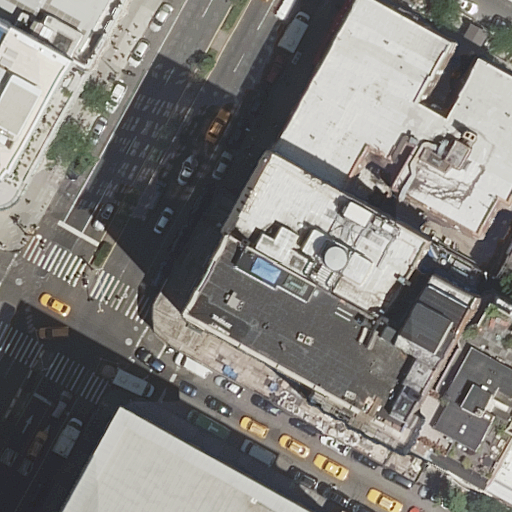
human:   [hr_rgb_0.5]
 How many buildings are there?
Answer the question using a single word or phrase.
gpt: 9

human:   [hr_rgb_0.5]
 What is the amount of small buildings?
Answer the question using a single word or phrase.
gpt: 3

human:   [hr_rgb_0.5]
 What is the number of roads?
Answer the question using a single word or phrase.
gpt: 8

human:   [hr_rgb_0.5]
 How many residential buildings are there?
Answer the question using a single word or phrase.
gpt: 9

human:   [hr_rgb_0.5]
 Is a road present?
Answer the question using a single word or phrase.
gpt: yes

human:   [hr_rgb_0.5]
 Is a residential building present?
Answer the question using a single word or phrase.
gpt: yes

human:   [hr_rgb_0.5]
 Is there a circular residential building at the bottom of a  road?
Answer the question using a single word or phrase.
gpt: no

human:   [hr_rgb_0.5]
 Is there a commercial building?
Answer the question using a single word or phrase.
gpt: no

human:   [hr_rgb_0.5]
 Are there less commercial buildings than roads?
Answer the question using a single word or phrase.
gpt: yes

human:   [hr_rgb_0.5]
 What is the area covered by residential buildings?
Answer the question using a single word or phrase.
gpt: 3970m2

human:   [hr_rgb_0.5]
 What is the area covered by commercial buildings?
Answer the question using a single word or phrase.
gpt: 0m2

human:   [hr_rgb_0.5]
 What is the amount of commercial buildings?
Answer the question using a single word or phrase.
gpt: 0

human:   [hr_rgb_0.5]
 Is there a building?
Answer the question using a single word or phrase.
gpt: yes

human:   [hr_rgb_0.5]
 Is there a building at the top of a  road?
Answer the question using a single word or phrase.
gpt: yes

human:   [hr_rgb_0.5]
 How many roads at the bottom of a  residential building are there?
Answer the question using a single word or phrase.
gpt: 8

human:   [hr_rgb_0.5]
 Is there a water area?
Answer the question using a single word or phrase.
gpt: no

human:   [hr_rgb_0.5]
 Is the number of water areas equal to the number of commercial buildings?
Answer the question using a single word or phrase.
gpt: yes

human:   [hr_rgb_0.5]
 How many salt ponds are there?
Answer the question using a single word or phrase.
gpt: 0

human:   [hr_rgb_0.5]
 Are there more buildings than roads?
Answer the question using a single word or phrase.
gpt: yes

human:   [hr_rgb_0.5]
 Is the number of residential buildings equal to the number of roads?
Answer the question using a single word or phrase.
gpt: no

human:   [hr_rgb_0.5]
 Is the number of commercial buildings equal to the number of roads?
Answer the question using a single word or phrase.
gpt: no

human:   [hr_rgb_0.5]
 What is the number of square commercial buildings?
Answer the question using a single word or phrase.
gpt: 0

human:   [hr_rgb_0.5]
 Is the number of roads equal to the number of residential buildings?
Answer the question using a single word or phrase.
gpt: no

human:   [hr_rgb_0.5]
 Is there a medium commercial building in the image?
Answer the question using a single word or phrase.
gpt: no

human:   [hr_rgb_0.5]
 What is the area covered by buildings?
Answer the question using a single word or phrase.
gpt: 3970m2

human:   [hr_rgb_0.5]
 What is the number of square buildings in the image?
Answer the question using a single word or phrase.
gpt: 0

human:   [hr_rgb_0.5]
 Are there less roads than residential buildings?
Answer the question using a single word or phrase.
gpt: yes

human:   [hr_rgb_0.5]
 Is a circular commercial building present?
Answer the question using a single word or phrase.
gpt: no

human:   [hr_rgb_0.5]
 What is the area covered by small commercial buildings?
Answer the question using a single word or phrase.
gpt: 0m2

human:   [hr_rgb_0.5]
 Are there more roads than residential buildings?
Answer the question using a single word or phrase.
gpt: no

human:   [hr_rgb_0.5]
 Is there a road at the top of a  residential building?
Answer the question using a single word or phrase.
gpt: yes

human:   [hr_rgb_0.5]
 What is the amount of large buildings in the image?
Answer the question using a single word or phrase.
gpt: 3

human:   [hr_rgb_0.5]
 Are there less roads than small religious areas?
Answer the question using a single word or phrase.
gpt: no

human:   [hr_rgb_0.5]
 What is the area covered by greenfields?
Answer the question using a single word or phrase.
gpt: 0m2

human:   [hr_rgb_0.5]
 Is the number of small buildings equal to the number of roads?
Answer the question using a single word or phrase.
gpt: no

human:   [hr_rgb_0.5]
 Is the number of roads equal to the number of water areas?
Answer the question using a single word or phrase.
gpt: no

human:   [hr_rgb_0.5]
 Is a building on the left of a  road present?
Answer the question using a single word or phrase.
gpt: yes

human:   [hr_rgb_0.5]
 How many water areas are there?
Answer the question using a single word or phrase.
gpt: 0

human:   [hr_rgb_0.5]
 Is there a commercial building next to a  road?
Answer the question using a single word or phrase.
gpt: no

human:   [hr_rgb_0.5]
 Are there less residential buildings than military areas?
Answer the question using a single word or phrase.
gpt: no

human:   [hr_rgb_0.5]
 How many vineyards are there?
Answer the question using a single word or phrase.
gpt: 0

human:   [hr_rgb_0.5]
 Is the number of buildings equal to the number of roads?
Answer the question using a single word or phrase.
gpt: no

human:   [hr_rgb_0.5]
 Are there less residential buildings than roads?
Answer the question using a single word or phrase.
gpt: no

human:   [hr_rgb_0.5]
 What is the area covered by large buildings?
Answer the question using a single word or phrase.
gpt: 2709m2

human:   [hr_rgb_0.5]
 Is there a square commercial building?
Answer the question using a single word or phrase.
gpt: no

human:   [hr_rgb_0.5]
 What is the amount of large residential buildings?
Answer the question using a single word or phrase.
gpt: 3

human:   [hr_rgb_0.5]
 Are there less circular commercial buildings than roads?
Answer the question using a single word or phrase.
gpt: yes

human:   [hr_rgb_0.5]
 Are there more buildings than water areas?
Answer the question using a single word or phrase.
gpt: yes

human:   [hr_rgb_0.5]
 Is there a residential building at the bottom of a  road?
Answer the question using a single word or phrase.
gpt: yes

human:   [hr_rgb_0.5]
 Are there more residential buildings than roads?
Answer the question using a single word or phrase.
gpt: yes

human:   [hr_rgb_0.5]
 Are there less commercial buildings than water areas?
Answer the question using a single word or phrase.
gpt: no

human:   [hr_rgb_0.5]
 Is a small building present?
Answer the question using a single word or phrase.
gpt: yes

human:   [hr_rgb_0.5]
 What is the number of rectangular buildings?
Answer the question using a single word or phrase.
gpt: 7

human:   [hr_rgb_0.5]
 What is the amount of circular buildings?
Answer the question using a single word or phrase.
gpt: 0

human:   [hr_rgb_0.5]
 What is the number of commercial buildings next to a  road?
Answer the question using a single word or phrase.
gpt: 0

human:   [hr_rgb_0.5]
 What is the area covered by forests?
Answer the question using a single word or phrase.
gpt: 0m2

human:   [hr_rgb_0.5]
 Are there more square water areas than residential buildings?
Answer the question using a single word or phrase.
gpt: no

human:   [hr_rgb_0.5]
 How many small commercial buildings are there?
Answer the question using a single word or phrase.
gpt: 0

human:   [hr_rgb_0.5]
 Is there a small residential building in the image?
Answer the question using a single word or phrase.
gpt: yes

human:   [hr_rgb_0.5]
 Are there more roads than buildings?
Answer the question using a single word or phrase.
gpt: no

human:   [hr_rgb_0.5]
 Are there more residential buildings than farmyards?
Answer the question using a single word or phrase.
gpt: yes

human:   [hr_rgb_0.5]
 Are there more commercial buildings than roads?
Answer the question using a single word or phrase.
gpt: no

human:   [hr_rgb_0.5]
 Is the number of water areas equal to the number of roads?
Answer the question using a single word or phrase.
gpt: no

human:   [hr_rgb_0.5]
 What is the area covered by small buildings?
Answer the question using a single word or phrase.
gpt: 97m2